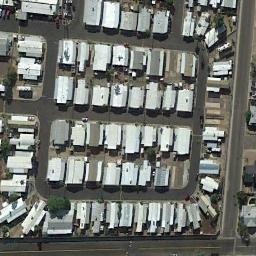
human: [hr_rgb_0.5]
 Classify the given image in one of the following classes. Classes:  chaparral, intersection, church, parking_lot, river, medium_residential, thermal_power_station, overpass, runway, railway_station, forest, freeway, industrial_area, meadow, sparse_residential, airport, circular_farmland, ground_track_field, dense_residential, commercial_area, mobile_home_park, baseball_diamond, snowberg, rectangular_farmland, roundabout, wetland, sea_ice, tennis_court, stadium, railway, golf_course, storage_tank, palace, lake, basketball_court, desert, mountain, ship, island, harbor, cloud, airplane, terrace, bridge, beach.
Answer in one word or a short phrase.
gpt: mobile_home_park